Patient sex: M
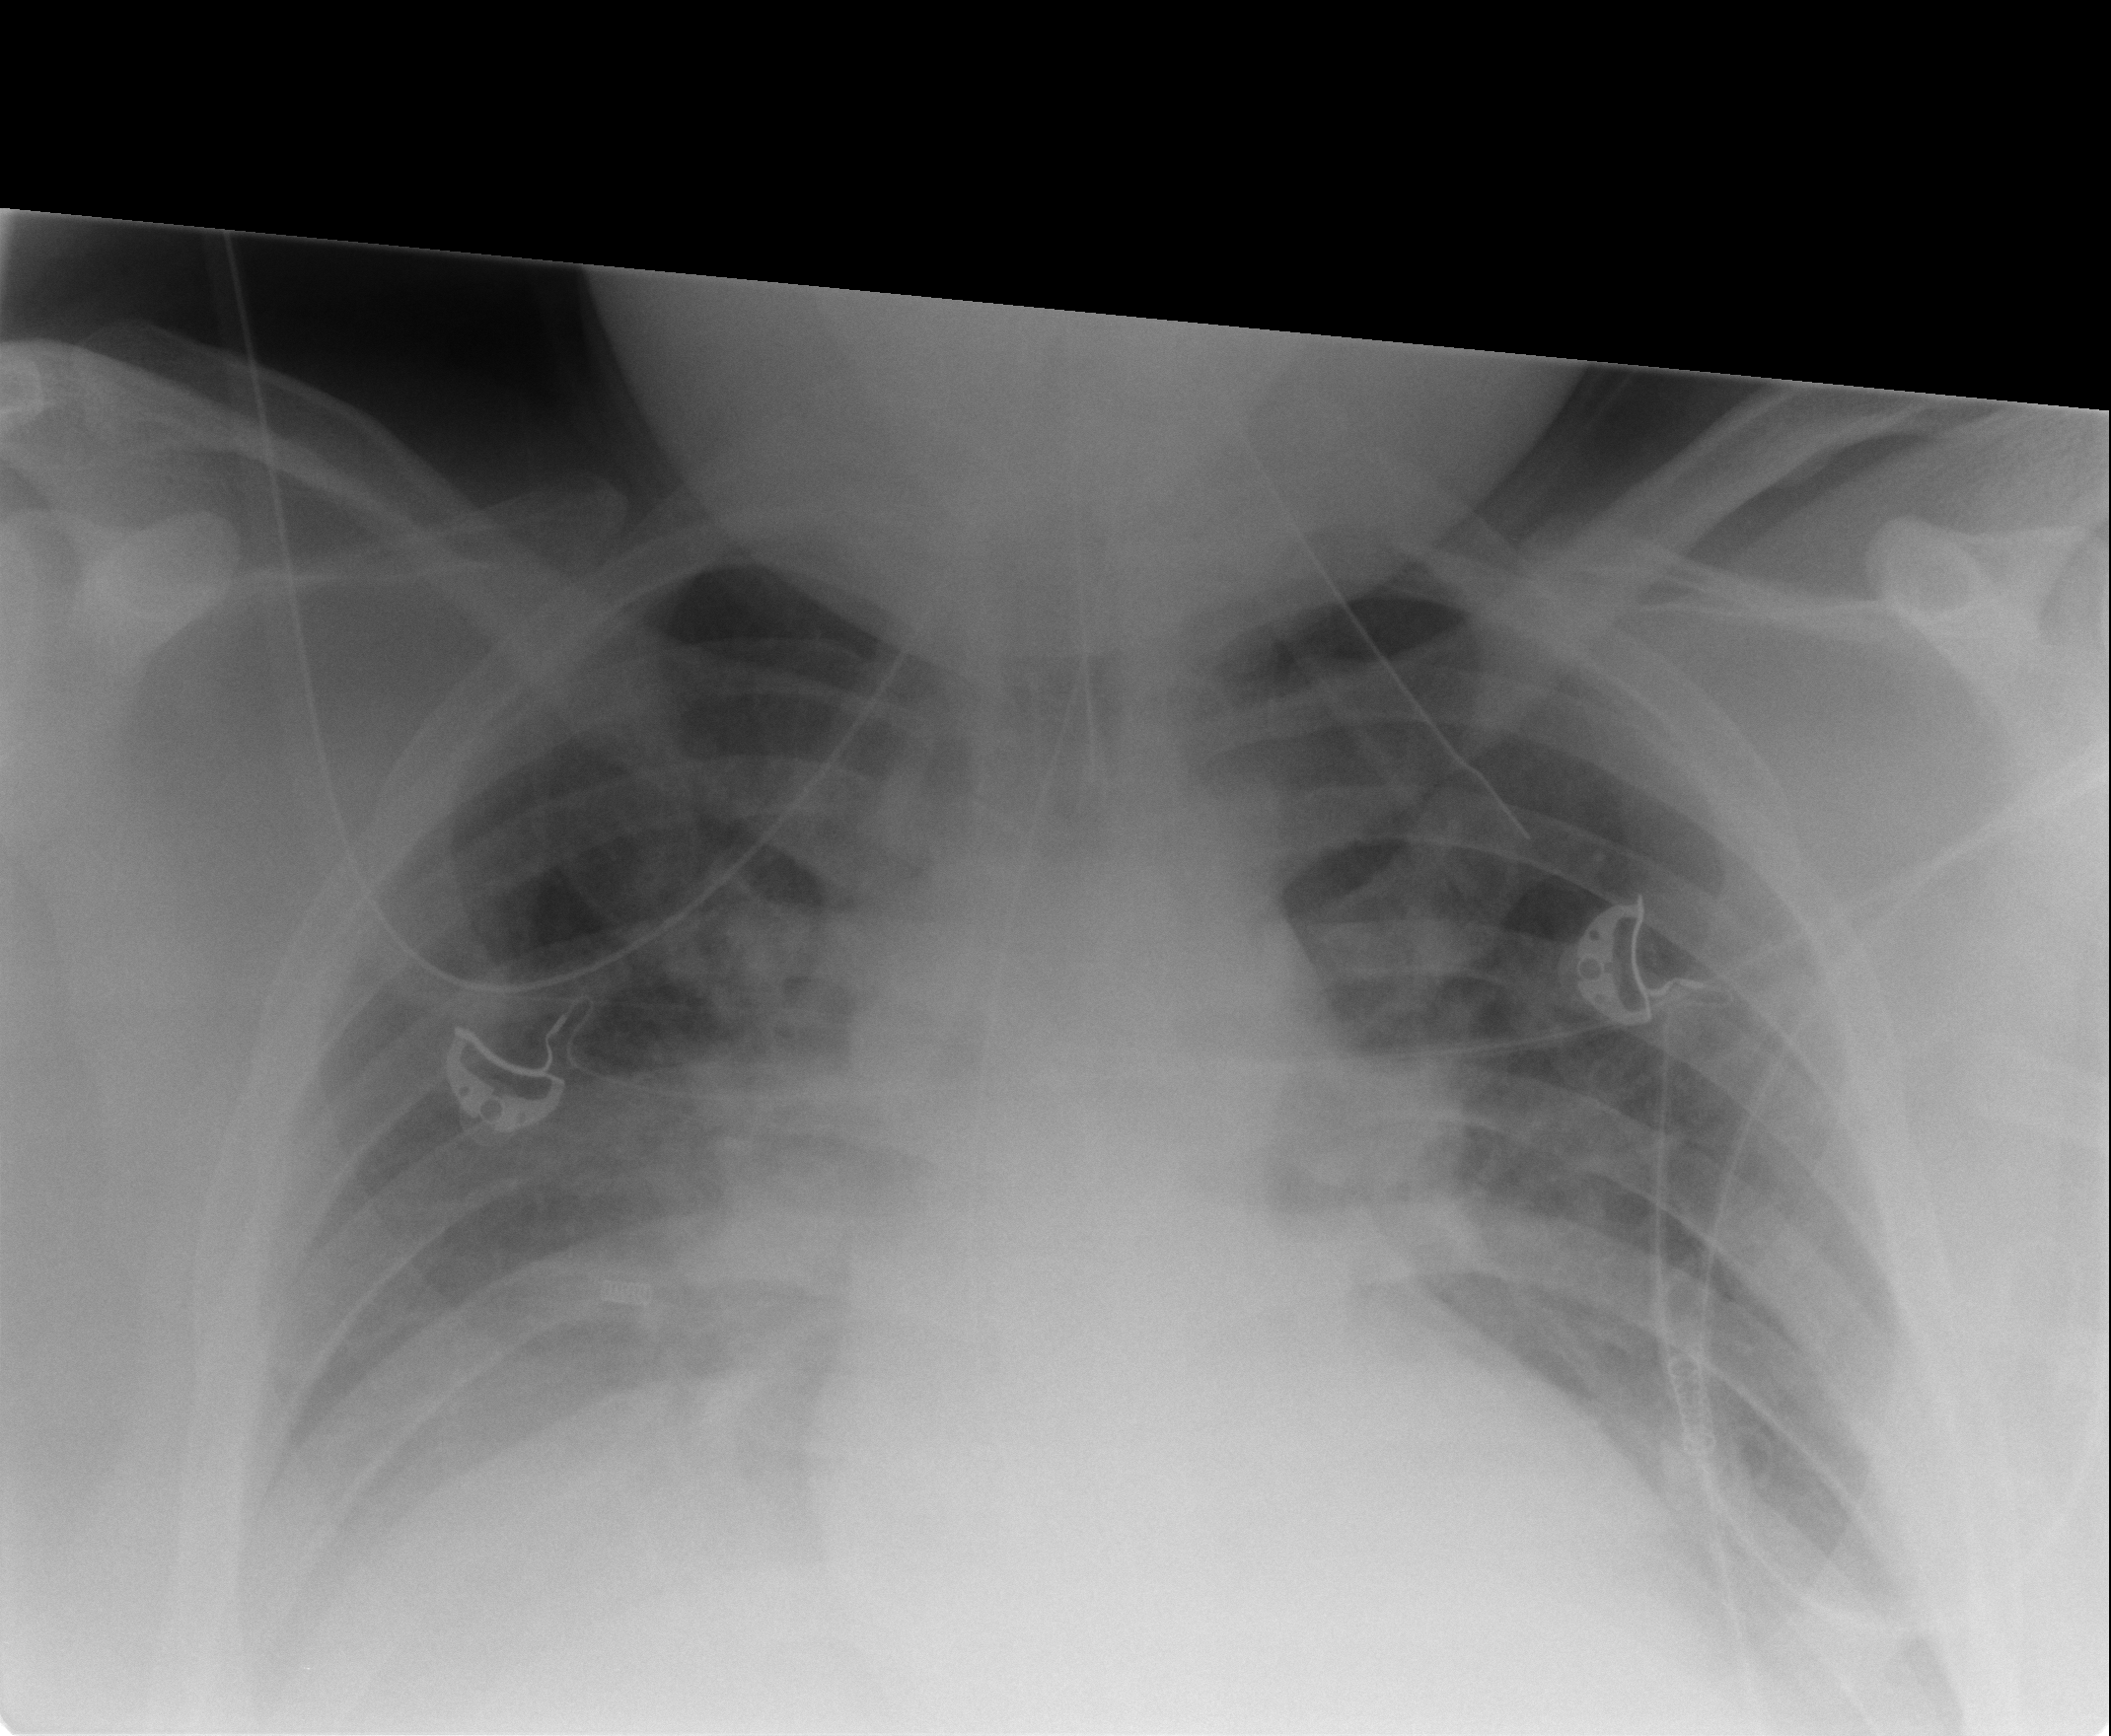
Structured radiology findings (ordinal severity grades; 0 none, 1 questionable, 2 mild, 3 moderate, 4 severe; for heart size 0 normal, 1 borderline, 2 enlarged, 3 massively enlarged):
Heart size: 0
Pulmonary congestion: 2
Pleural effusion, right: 2
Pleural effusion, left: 2
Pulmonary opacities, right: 2
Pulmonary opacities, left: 2
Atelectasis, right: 2
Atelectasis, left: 2